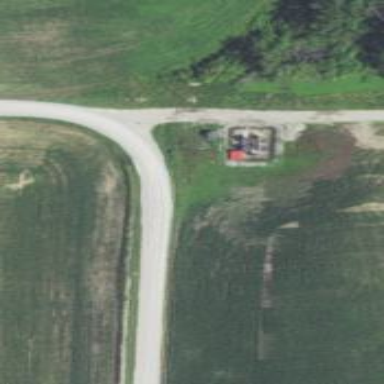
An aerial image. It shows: Storage tank with man-made structure.